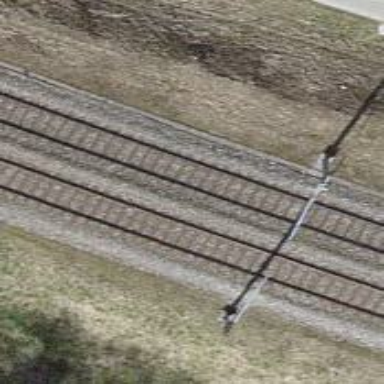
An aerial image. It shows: Single railway track with electrification through contact line.